Question: I have 4 divs displayed inside of a main container (a div) the trouble I have is that they are not on the same lever, some of them have a bigger text (1 line more), but the height is fixed to 100px so I guess it should have non incidence on there level.
But When I check the preview in the browser they are not displayed on the same level.
Below is a preview of what I get :

Anykind of help will be much appreciated.
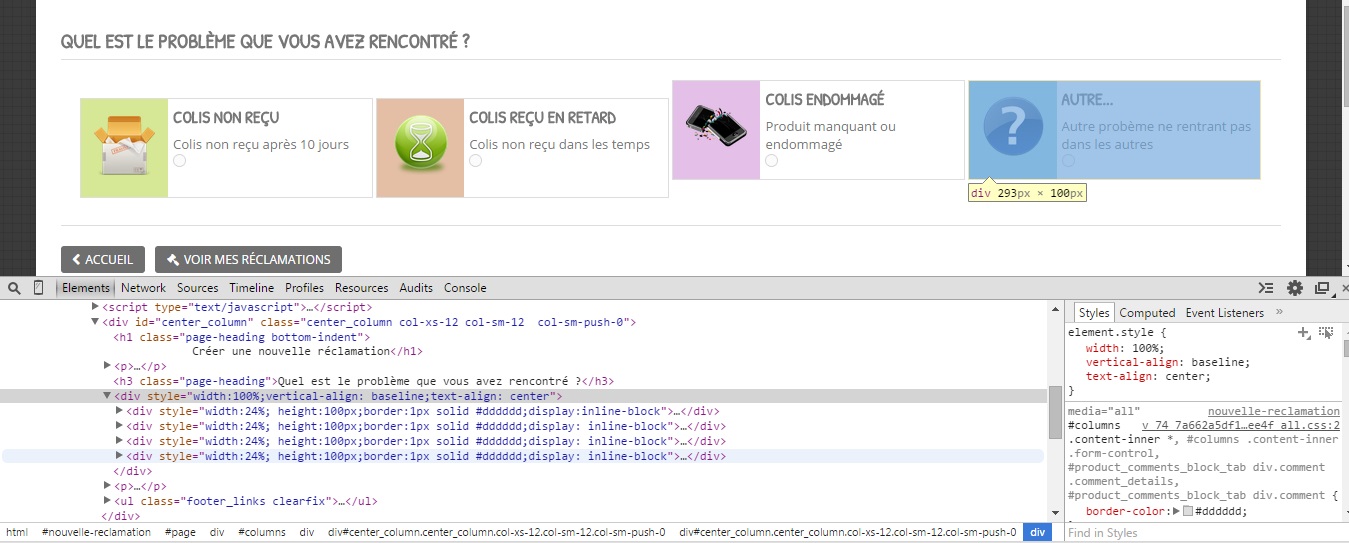
Answer: Try adding
'''
vertical-align: middle;
'''
to the inner elements.